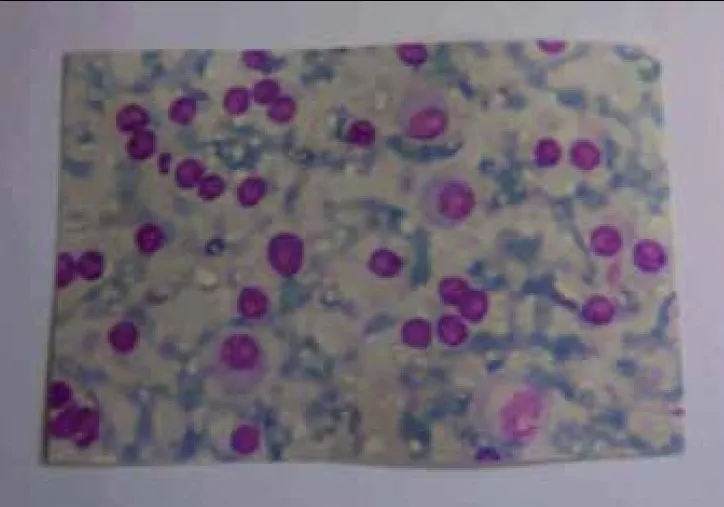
The cells bear characteristic morphologic features of plasma cells, round or oval cells with an eccentric nucleus composed of coarsely clumped chromatin and a densely basophilic cytoplasm. Binucleate and multinucleate malignant plasma cells are seen.
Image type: pathology (giemsa)